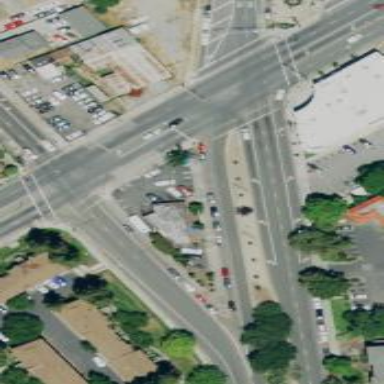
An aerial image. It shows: Solid stop line on the road.